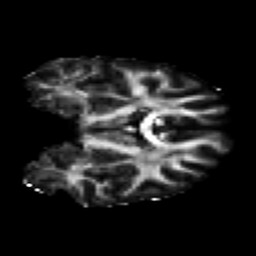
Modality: FA
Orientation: coronal
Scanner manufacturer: ge
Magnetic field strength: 3 T
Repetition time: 7.98 s
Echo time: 0.0701 s